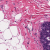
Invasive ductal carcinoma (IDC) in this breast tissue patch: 0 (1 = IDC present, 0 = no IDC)